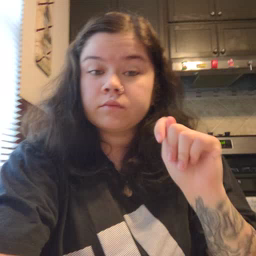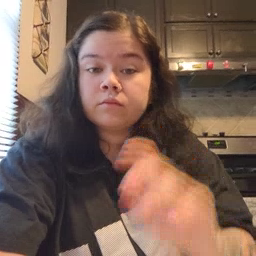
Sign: cloud